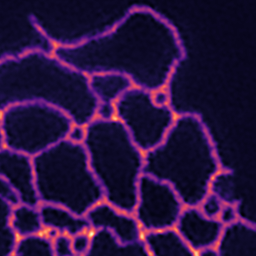
Label: Super-resolution ER image